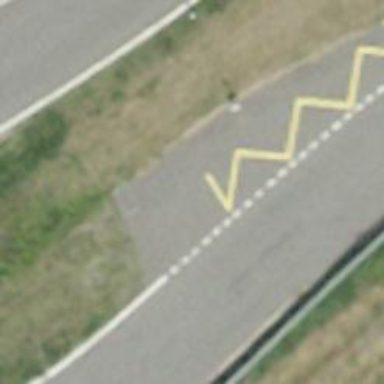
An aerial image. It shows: Bus stop with platform for public transport.